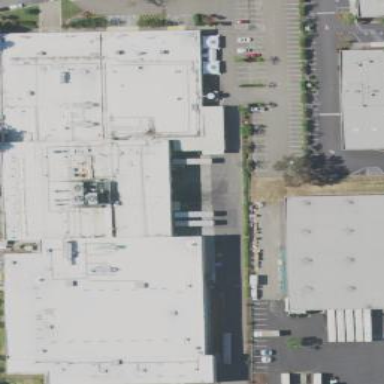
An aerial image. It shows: Commercial building.